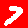
Digit: 7